Question: I'm currently trying to all in a folder , but without any luck, I get the message: . I've been looking around to see if there were any solutions, but unfortunately I can't find anything.

'''
String recent = Environment.ExpandEnvironmentVariables("%USERPROFILE%") + "\Recent";
EmptyFolderContents(recent);
private void EmptyFolderContents(string folderName)
{
foreach (var Folder in Directory.GetDirectories(folderName))
{
try
{
Directory.Delete(Folder, true);
}
catch (Exception ex)
{
MessageBox.Show(ex.Message);
}
}
foreach (var Files in Directory.GetFiles(folderName))
{
try
{
File.Delete(Files);
}
catch (Exception ex)
{
System.Diagnostics.Debug.WriteLine(ex);
}
}
}
'''
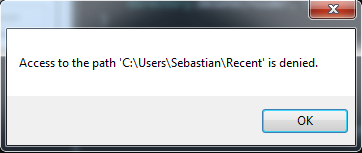
Answer: The reason you are getting the Access Denied error is because you can't just delete files from that folder. They are virtual paths to real files. There is probably a better way to do what you are doing.
Here is an alternative that I found <URL>. It uses WinAPI, which is never fun, but it works.
'''
//you'll need to add this.
using System.Runtime.InteropServices;
[DllImport("shell32.dll")]
public static extern void SHAddToRecentDocs(ShellAddToRecentDocsFlags flag, IntPtr pidl);
public enum ShellAddToRecentDocsFlags
{
Pidl = 0x001,
Path = 0x002,
}
//then call this from your method
SHAddToRecentDocs(ShellAddToRecentDocsFlags.Pidl, IntPtr.Zero);
'''